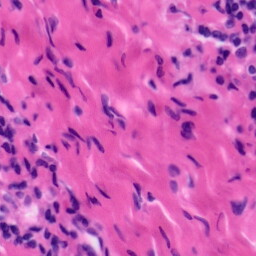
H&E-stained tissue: Tonsil